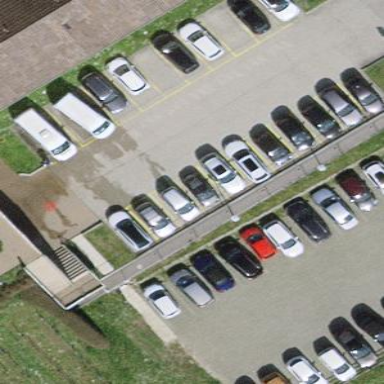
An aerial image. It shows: Parking area with surface.